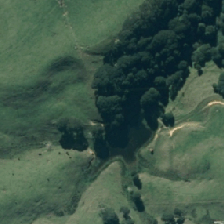
Land cover: manuka_kanuka